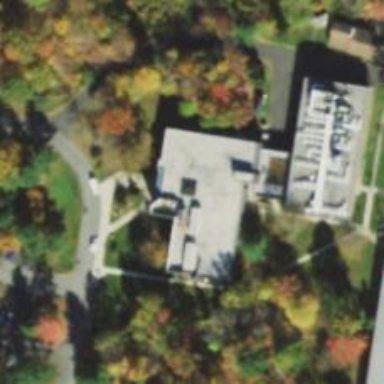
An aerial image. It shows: University building.